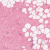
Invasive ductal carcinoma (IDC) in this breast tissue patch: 0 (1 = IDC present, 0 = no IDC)